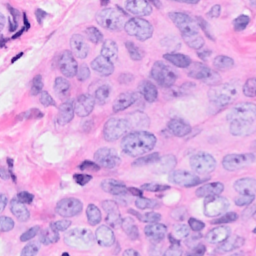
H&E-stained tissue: Breast